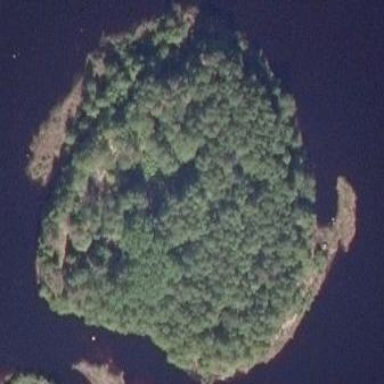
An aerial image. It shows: Islet surrounded by forest.